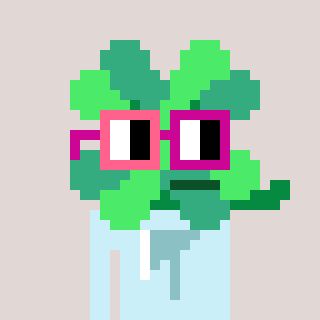
a pixel art character with square pink and red glasses, a clover-shaped head and a cold-colored body on a warm background